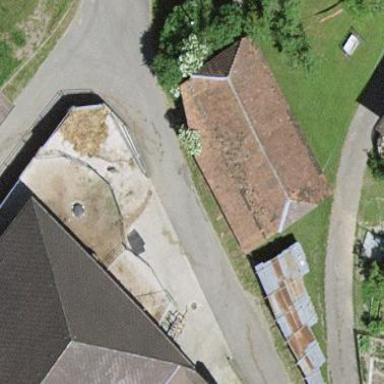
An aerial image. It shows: Rural barn.